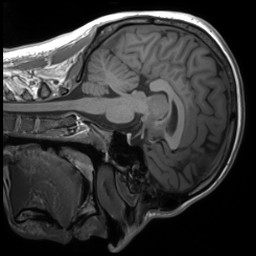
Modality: T1w
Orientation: sagittal
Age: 25
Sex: male
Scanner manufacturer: siemens
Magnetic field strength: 3 T
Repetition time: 1.8 s
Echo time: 0.00241 s